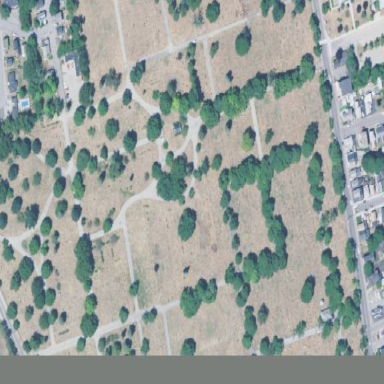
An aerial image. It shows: Cemetery that holds historical significance.